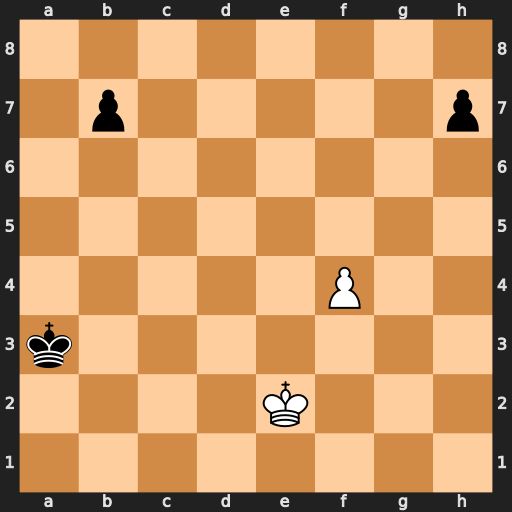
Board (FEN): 8/1p5p/8/8/5P2/k7/4K3/8
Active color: w
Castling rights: -
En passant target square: -
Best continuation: f5 Kb4 f6 Kc5 f7